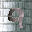
Label: 9